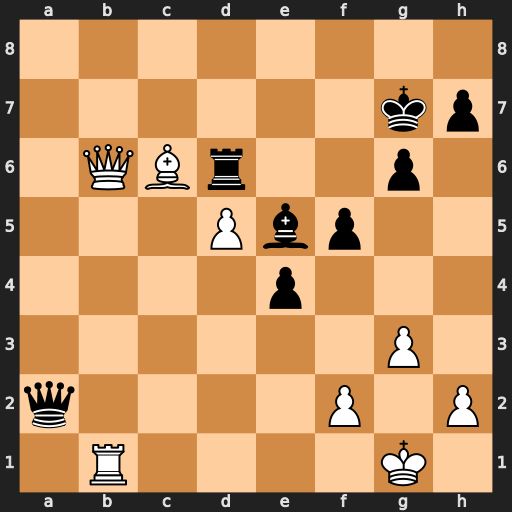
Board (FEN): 8/6kp/1QBr2p1/3Pbp2/4p3/6P1/q4P1P/1R4K1
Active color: w
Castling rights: -
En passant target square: -
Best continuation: Qc7+ Kh6 Rb7 Qa1+ Kg2